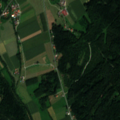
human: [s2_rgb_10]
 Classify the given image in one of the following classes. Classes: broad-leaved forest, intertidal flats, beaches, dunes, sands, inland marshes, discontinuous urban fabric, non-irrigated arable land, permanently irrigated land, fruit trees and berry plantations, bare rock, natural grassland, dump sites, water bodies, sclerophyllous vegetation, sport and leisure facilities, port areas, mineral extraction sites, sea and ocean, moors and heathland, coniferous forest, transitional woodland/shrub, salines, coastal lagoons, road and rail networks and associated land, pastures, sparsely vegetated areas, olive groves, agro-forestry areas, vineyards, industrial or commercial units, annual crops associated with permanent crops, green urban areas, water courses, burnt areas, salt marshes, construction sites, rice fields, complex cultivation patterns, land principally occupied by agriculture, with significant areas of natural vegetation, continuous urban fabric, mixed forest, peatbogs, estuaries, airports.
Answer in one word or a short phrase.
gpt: discontinuous urban fabric, complex cultivation patterns, land principally occupied by agriculture, with significant areas of natural vegetation, mixed forest, transitional woodland/shrub